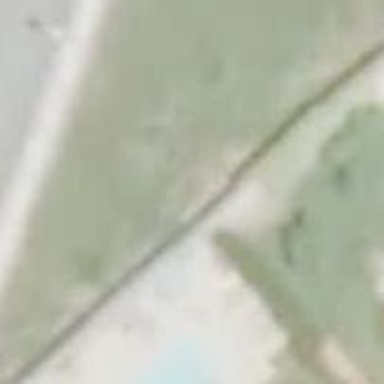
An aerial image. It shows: Wall barrier.